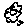
Label: flower